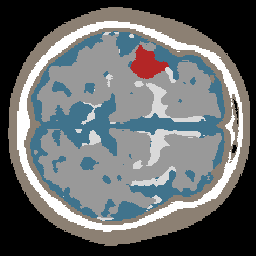
Label: lesion